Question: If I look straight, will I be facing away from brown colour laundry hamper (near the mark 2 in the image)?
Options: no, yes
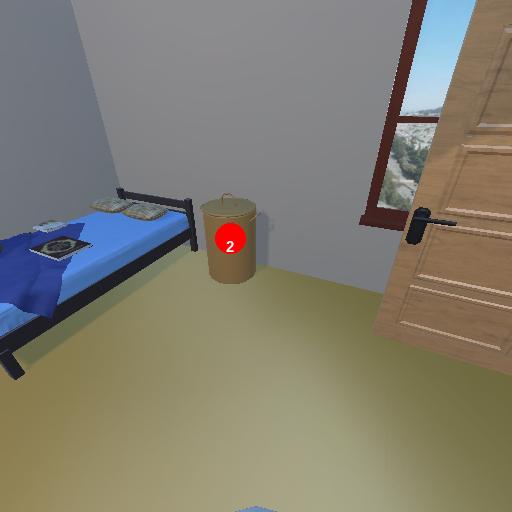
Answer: no